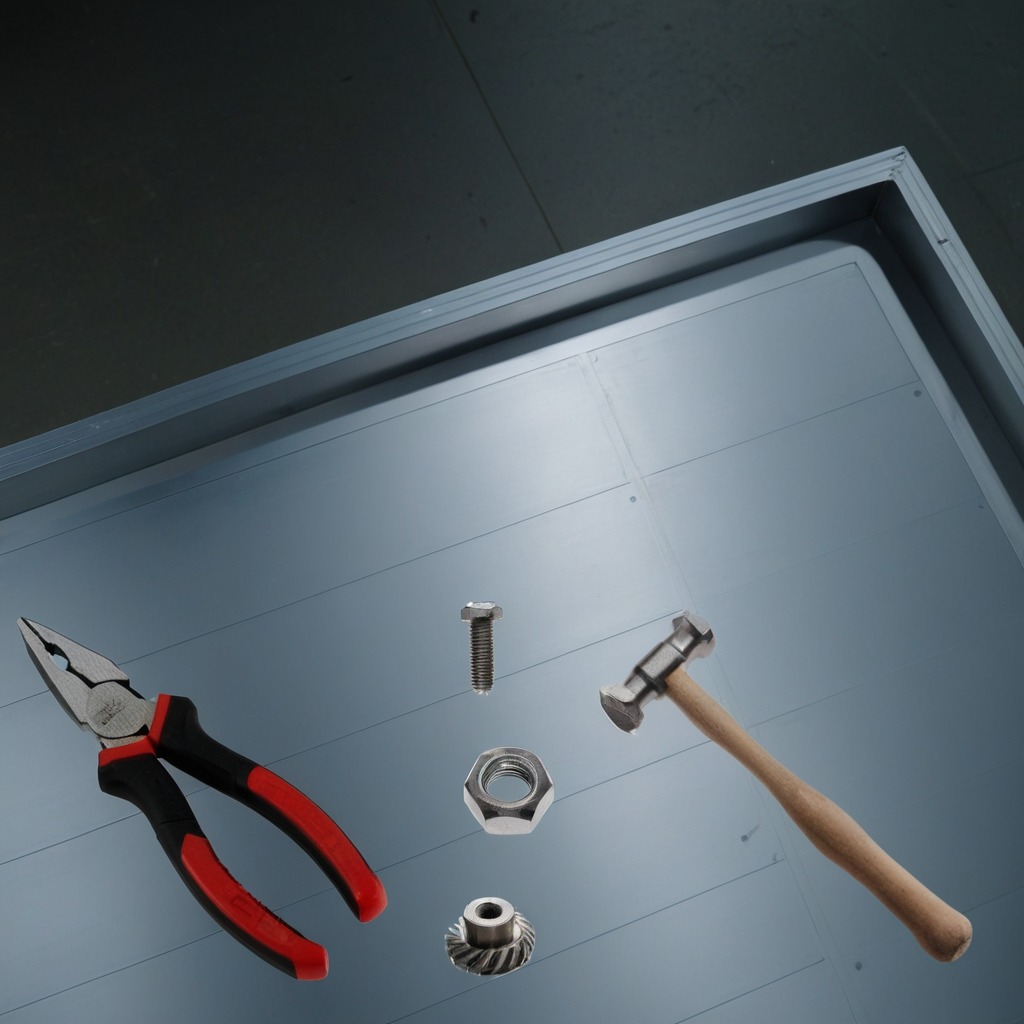
A metal gear with teeth, a metal machine screw, a hammer, a pair of pliers, and a metal nut are lying on the toolbox surface in an airplane hangar workshop 8K.